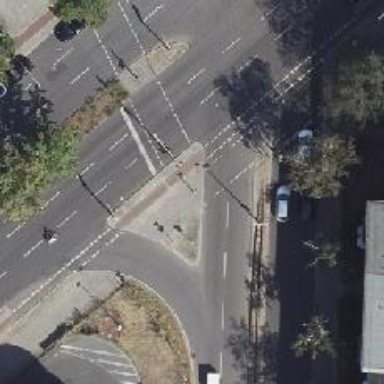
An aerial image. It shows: Footway that serves as traffic island.